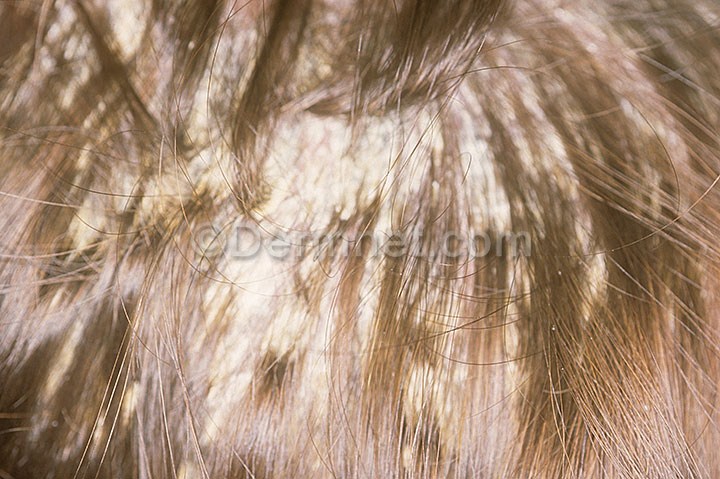
Disease: Psoriasis pictures Lichen Planus and related diseases